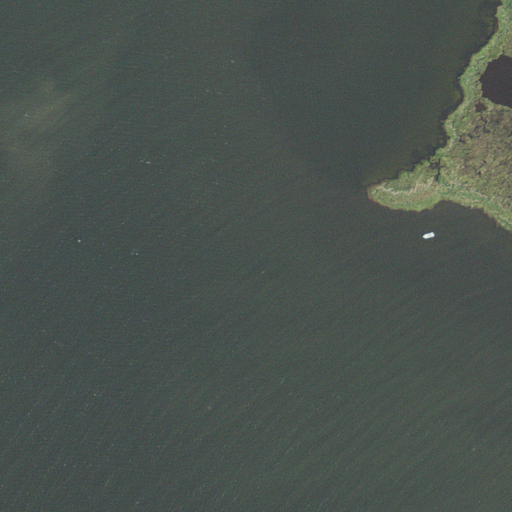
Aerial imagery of cape in North Carolina named Southwest Point containing open water and herbaceous wetlands